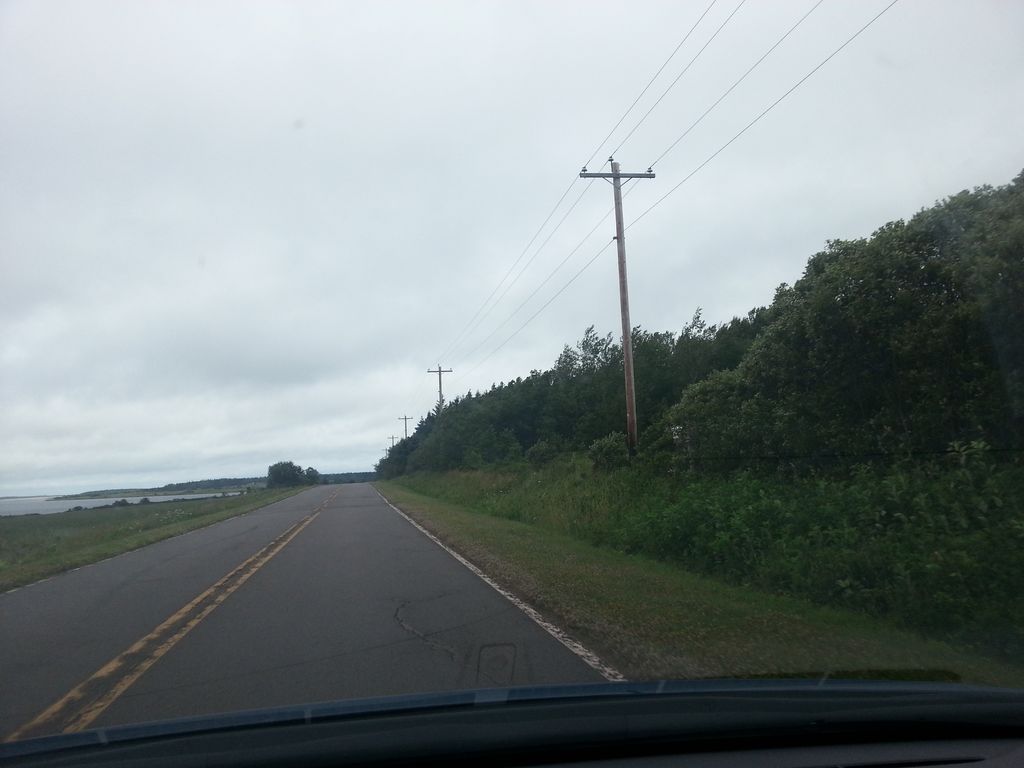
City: charlottetown